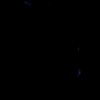
Label: space